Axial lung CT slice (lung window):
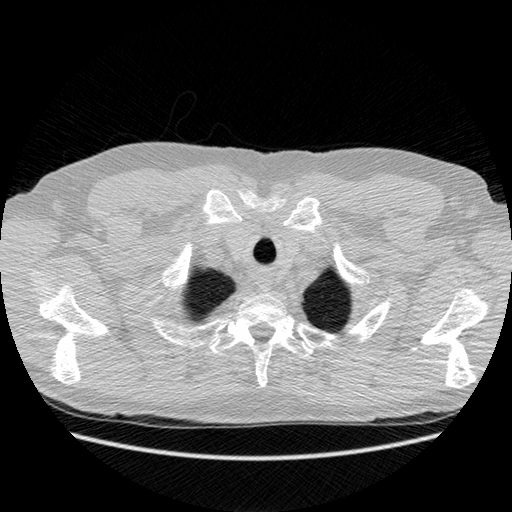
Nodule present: no